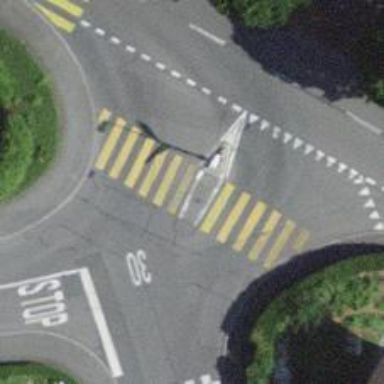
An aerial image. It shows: Kerb barrier.